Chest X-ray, AP view. Patient: 56 years old, sex M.
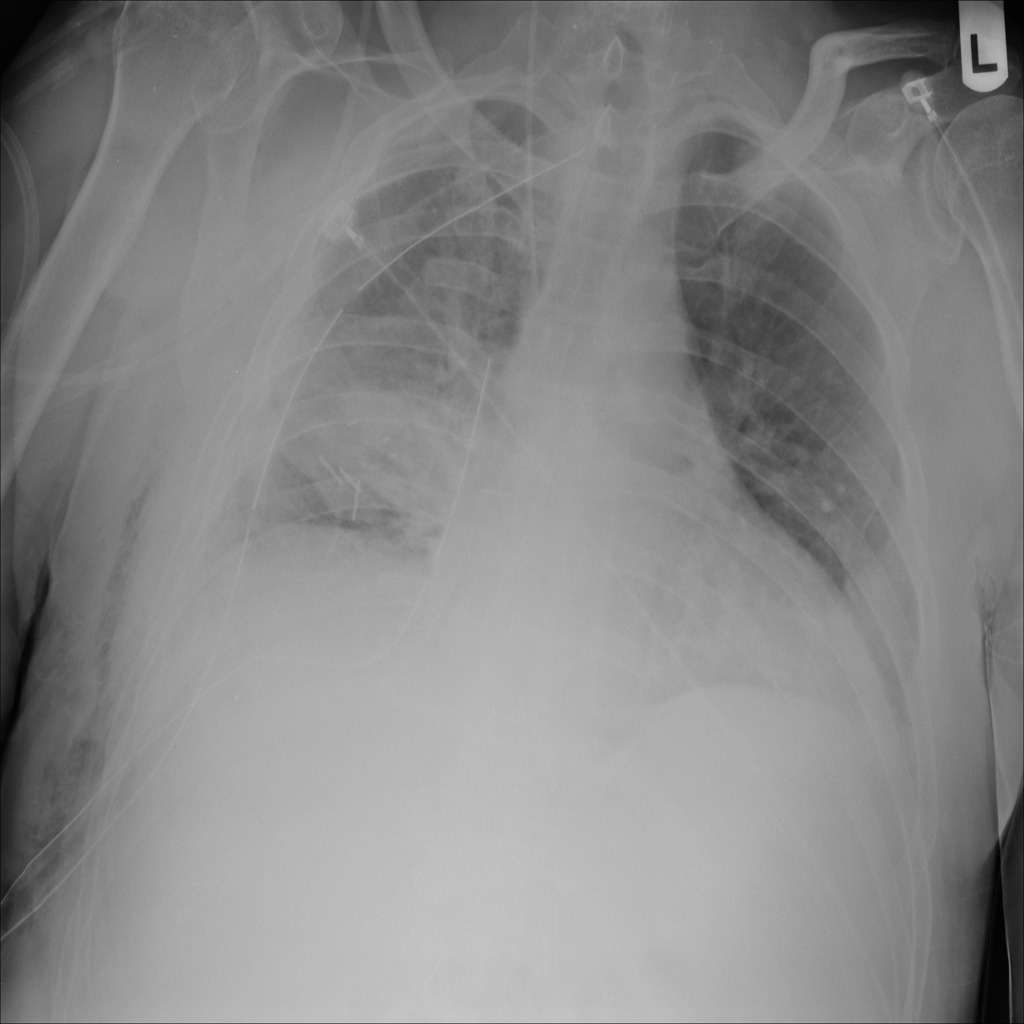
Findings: No Finding